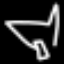
Label: palm tree